Field crop: maize
Growth stage: 2
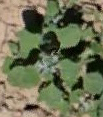
Species: chenopodium